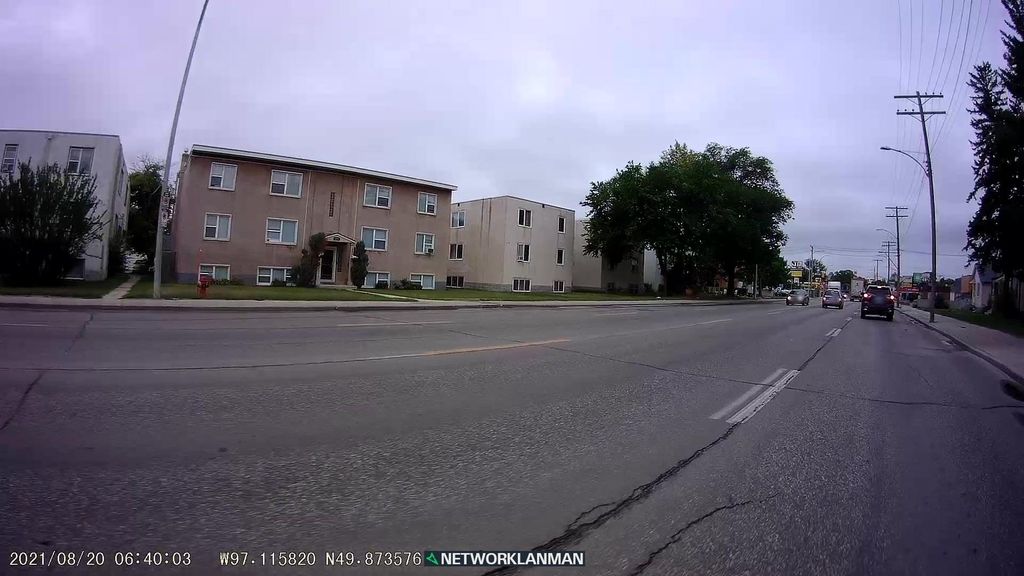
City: winnipeg